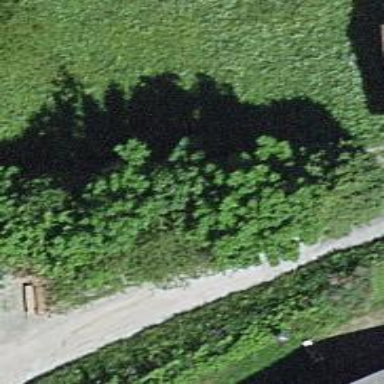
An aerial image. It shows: Historic wayside cross.